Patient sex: M
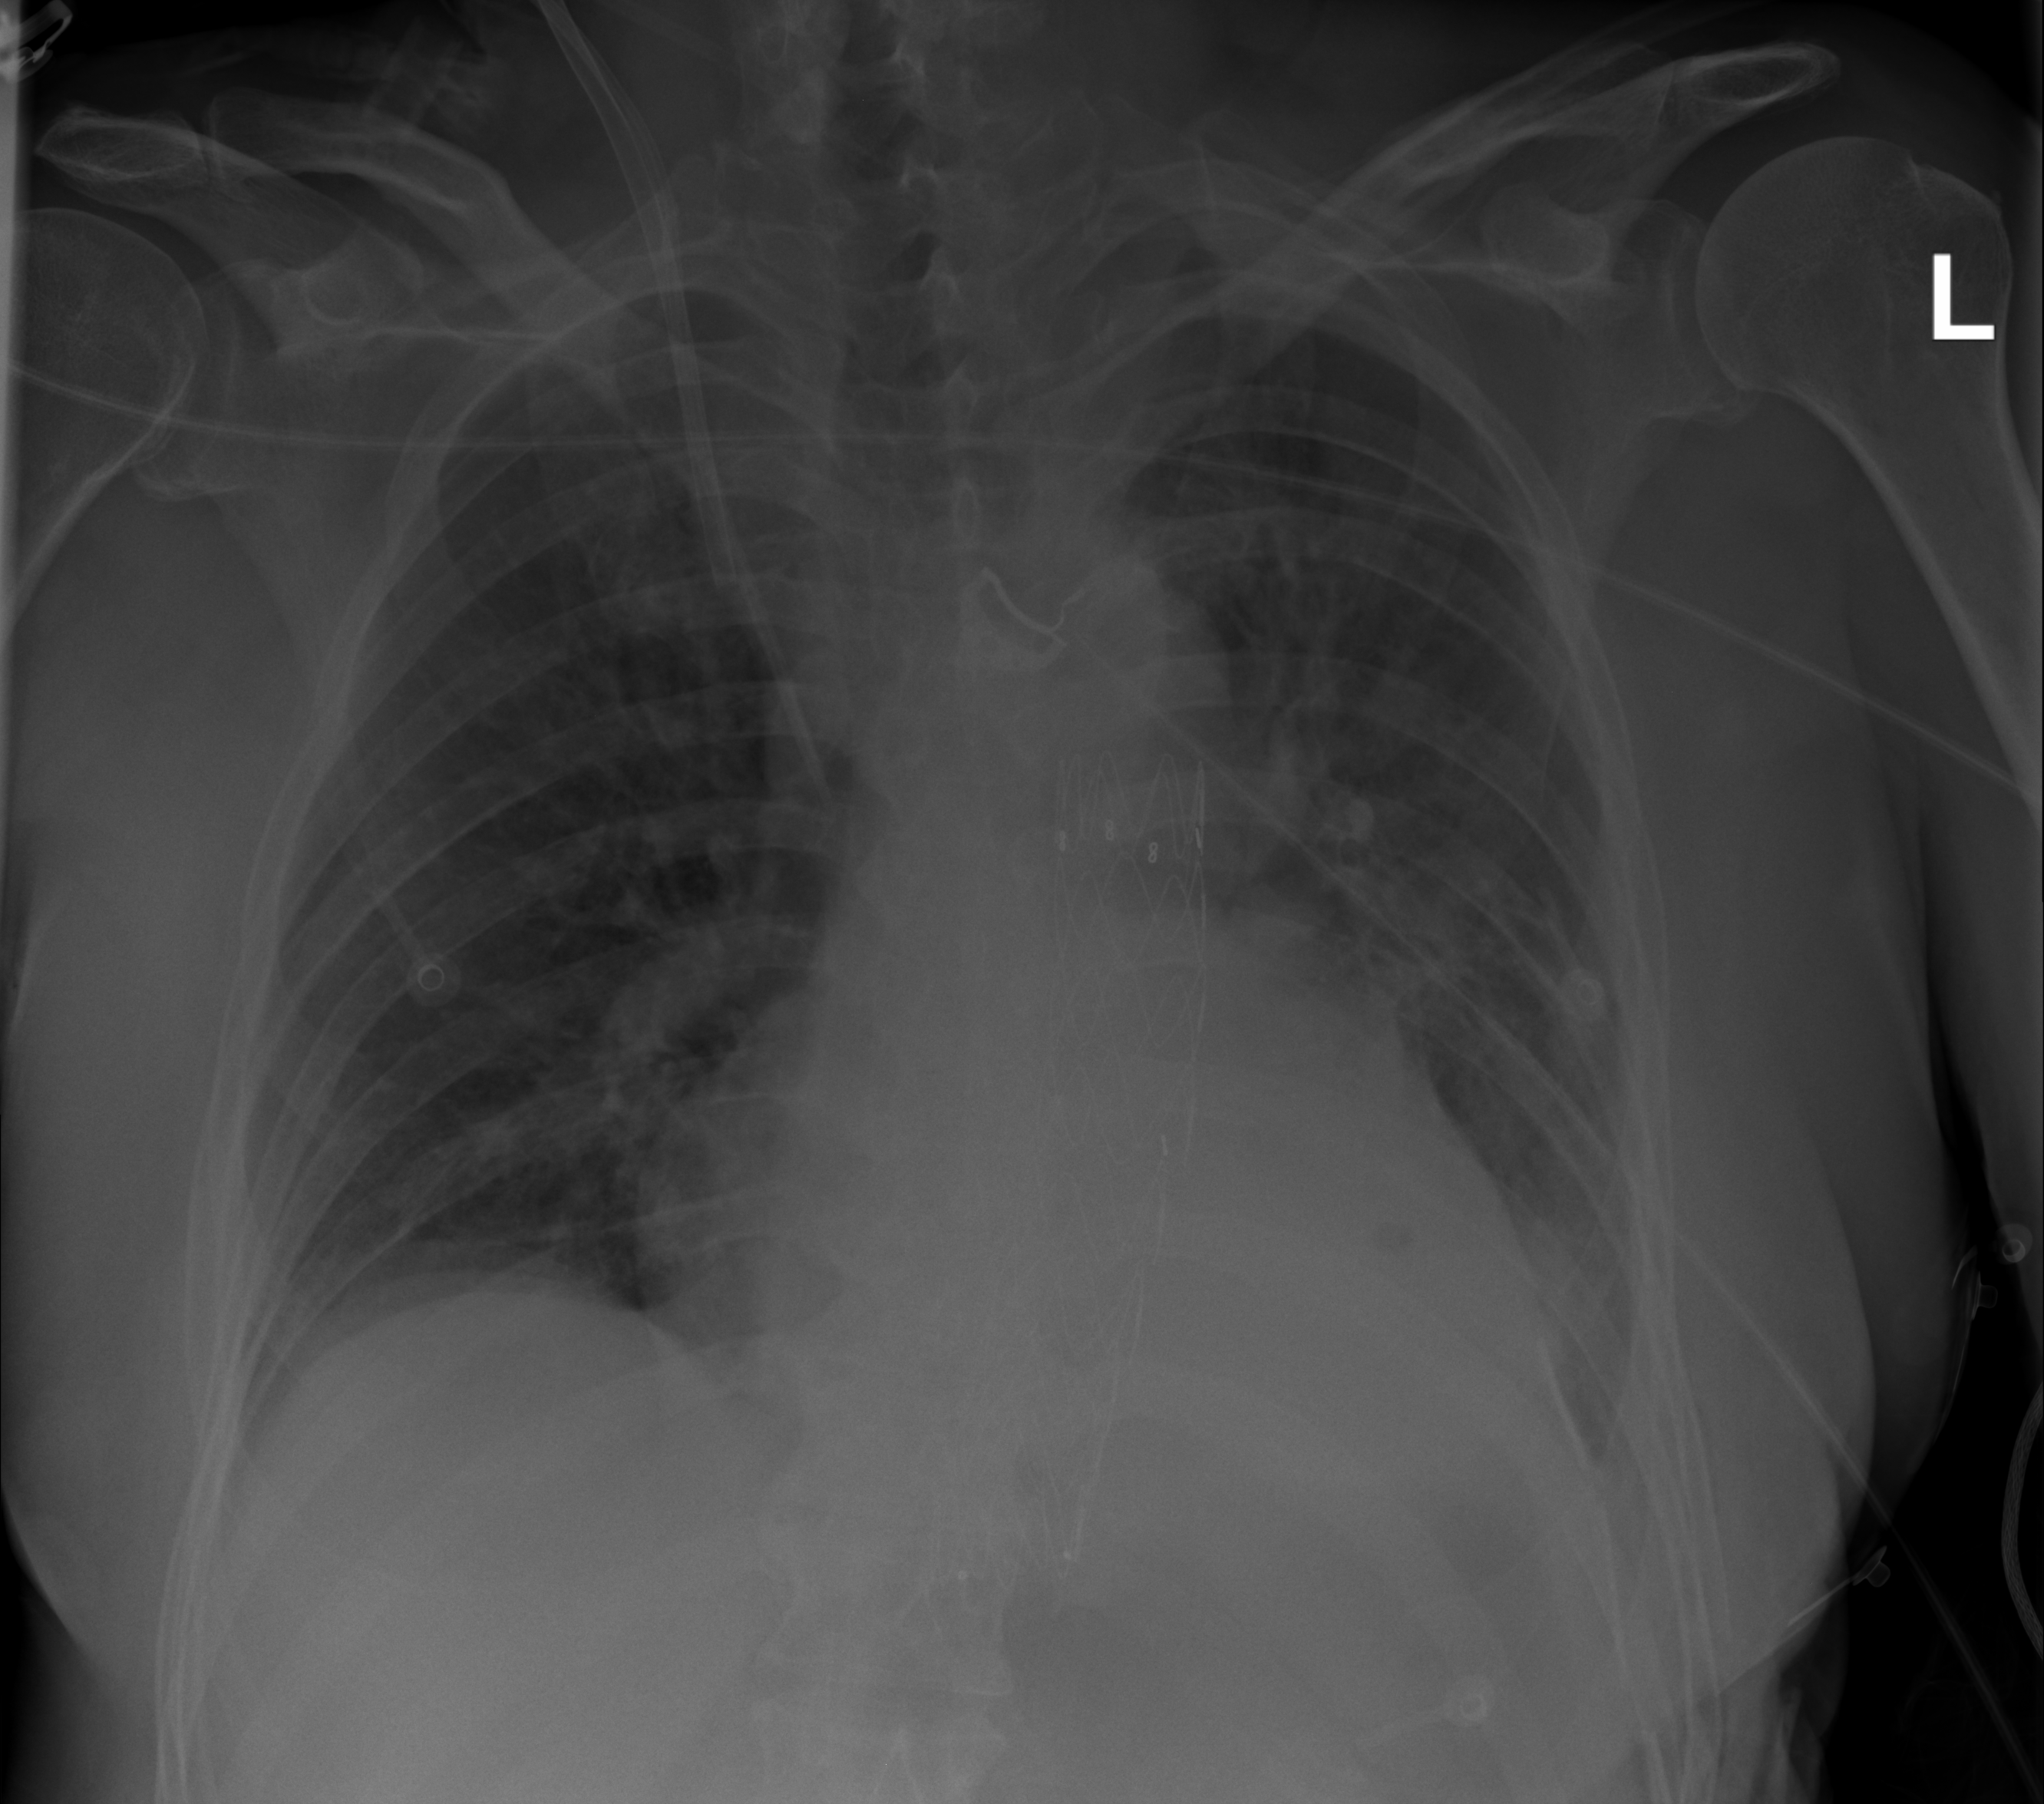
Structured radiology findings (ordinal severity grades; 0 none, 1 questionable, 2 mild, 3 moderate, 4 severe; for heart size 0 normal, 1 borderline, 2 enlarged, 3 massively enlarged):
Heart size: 0
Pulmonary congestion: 0
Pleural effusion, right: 0
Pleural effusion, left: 2
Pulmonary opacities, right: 0
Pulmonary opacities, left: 0
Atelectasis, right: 0
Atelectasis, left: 2